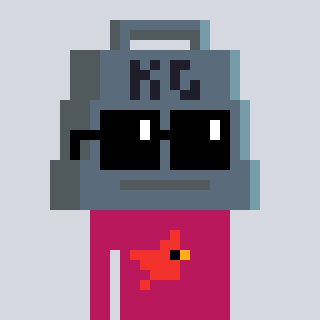
a pixel art character with square black sunglasses, a weight-shaped head and a darkpink-colored body on a cool background